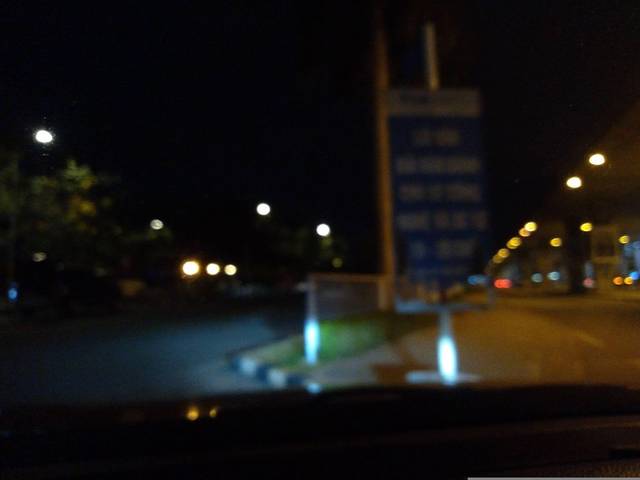
Region: Vietnam
Coordinates: 10.816, 106.665